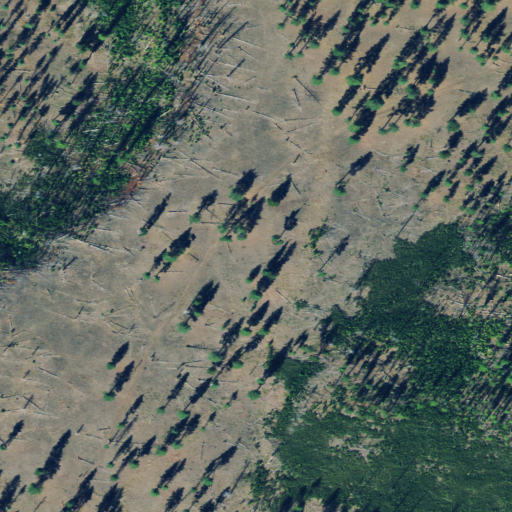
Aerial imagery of plain(s) in Montana named White River Park containing shrub, evergreen forest, and grassland